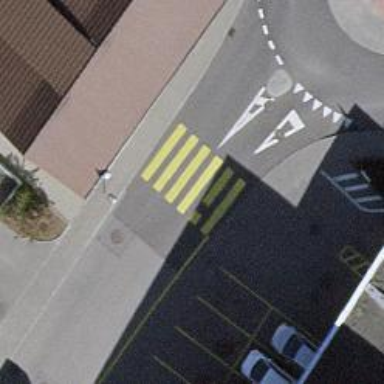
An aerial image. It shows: Marked zebra crossing on the road.